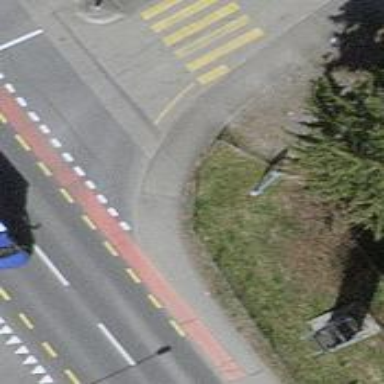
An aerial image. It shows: Sidewalk along the footway.